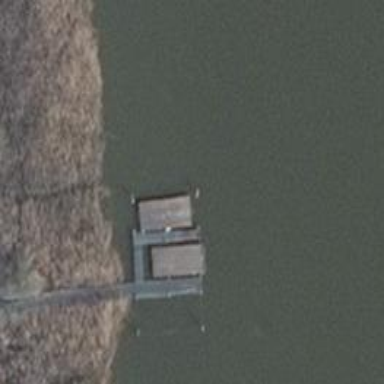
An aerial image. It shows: Man-made pier.